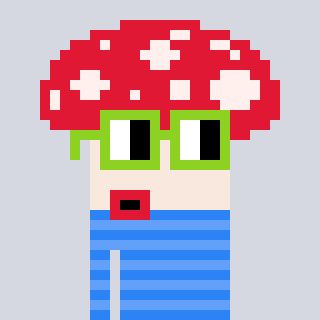
a pixel art character with square light green glasses, a mushroom-shaped head and a blue-colored body on a cool background